Aerial crown-view tile of a tropical tree (Barro Colorado Island, Panama), acquired 20241216:
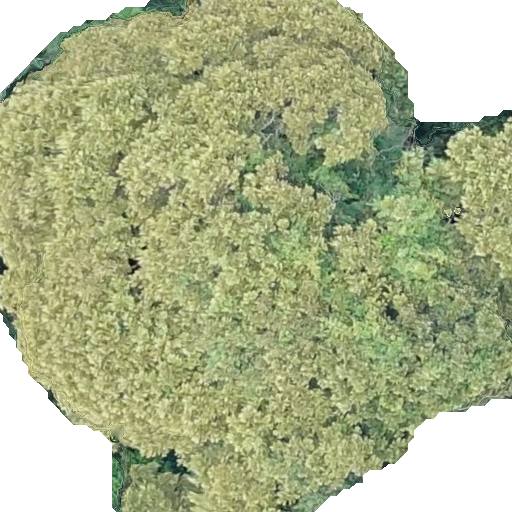
Species: Dipteryx oleifera
GBIF accepted scientific name: Dipteryx oleifera
Crown area: 343.905 m²